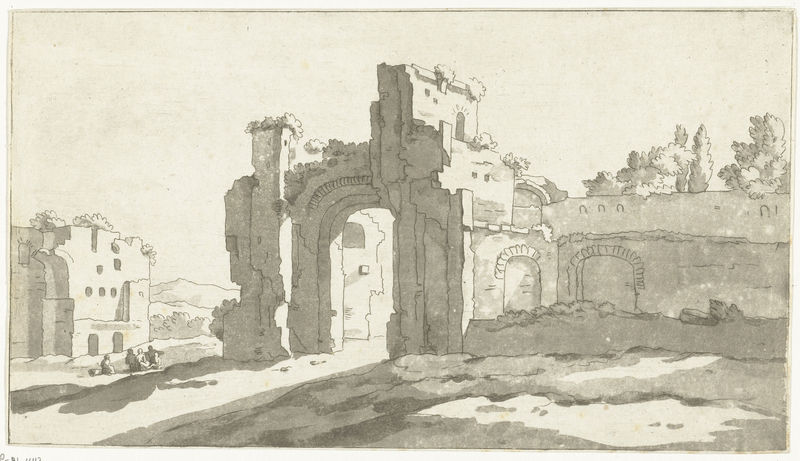
Titel: Ruïnes van de grote zaal van de Thermen van Caracalla, Rome
Künstler: Anthonie van den Bos
Standort: Amsterdam
Institution: Rijksmuseum
Schlagwörter: blanc, noir, bâtiment